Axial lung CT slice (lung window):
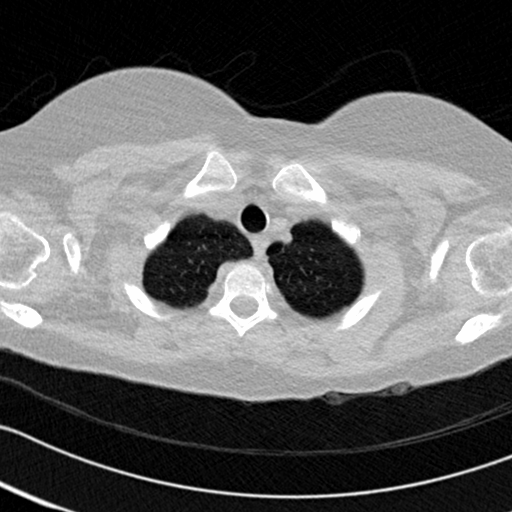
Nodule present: no